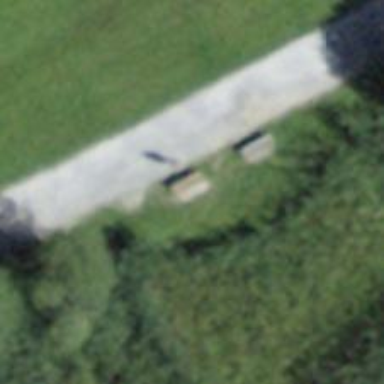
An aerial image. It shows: Brown bench.